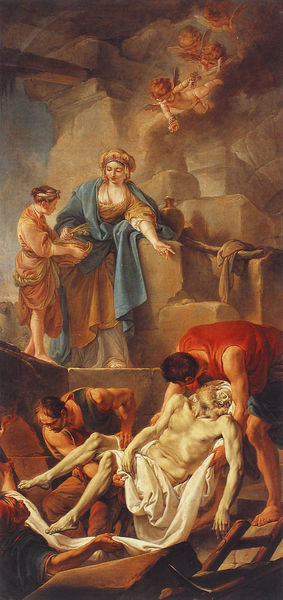
Titel: Saint André mia au tombeau
Künstler: Jean-Baptiste Deshays
Institution: Rouen, Musée des Beaux-Arts
Schlagwörter: blau, felsen, himmel, körper, mann, nackt, rubens, weiß, wolken, menschen, braun, frau, männer, rot, tuch, beige, malerei, bart, leiche, steine, tod, tot, tragen, haare, mantel, kind, höhle, höle, amphore, engel, krug, putto, leiter, fugen, keller, ruine, gefäß, gewölbe, gemäuer, begräbnis, christus, grab, leichentuch, leichnam, sterben, grotte, heilige, märtyrer, putten, grabstätte, helfen, brust#